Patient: sex F, age 71
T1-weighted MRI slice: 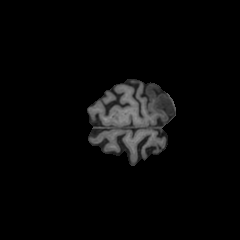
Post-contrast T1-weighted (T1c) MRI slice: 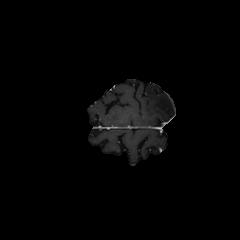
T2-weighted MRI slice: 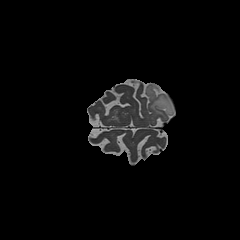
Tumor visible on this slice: yes
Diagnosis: Astrocytoma, IDH-mutant
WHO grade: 2